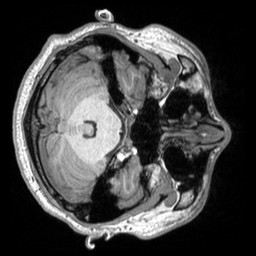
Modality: T1w
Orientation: axial
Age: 18
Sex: male
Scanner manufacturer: siemens
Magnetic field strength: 3 T
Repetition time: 2.53 s
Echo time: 0.00298 s